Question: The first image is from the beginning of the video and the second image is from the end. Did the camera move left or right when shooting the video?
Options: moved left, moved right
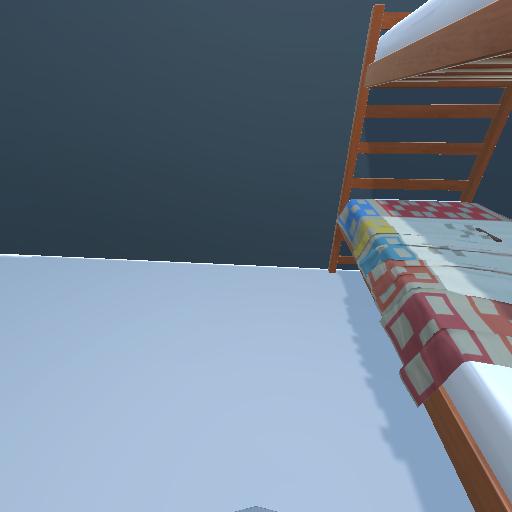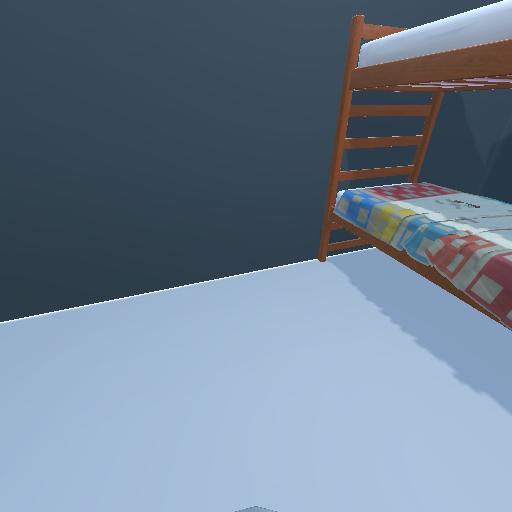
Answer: moved left